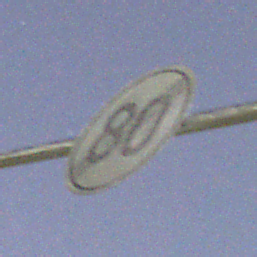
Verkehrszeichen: EndeGeschwindigkeit80
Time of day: Night
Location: Outdoor (Nature)
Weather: Clear
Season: NotSpecified
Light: Natural